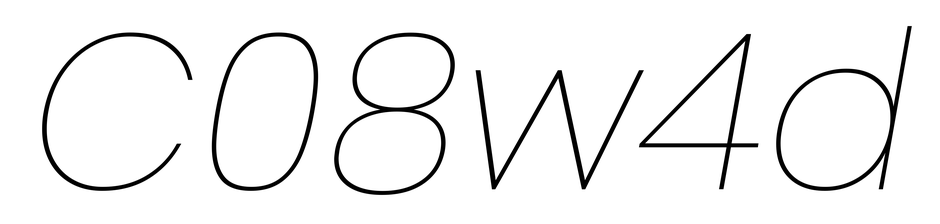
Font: Poppins-ThinItalic